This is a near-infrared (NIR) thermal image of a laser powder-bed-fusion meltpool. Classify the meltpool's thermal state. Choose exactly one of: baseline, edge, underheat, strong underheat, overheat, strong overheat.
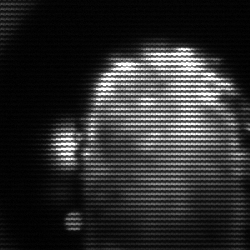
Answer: baseline